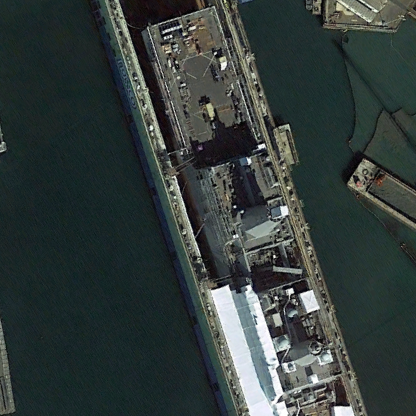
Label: combat